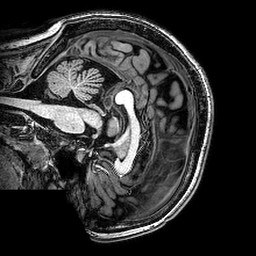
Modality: T1w
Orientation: sagittal
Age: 24
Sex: female
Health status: healthy
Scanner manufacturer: philips
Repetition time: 0.008163 s
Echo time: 0.00373 s